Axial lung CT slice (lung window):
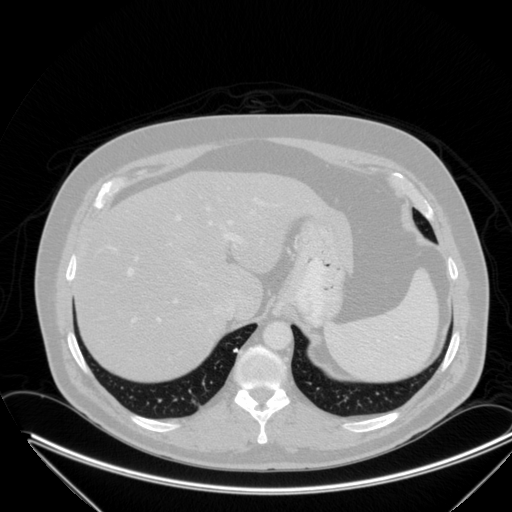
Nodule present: yes
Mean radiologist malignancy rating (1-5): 1.5